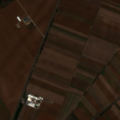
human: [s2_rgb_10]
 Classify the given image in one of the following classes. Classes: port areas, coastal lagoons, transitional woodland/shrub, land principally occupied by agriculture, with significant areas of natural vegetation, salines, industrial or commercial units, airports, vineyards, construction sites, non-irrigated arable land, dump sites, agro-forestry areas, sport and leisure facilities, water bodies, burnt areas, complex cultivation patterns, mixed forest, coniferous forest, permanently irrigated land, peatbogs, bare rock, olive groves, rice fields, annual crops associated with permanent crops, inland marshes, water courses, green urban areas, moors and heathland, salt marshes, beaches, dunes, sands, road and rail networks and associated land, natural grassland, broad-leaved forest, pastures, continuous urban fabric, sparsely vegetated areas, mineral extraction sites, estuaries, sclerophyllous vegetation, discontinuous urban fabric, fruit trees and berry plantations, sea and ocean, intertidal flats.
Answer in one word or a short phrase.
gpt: non-irrigated arable land